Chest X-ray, PA view. Patient: 43 years old, sex M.
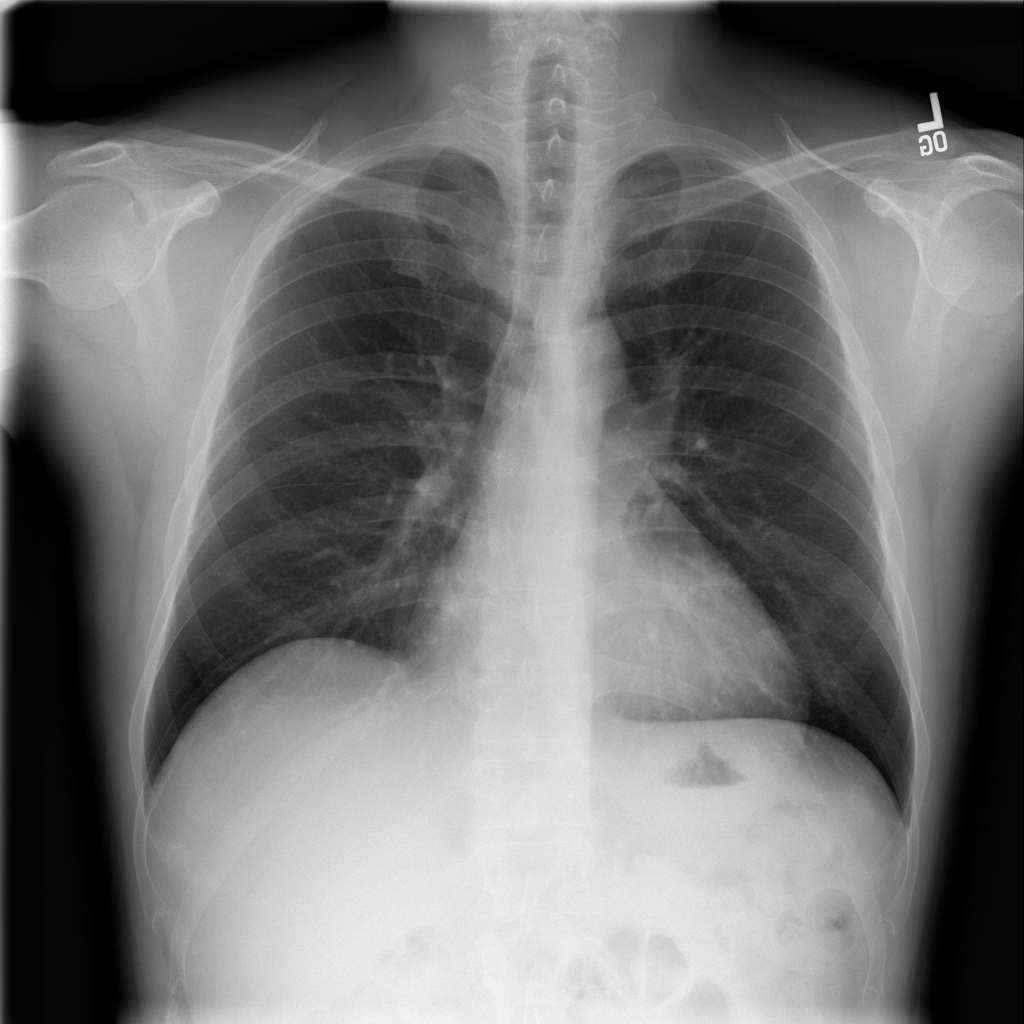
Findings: Cardiomegaly